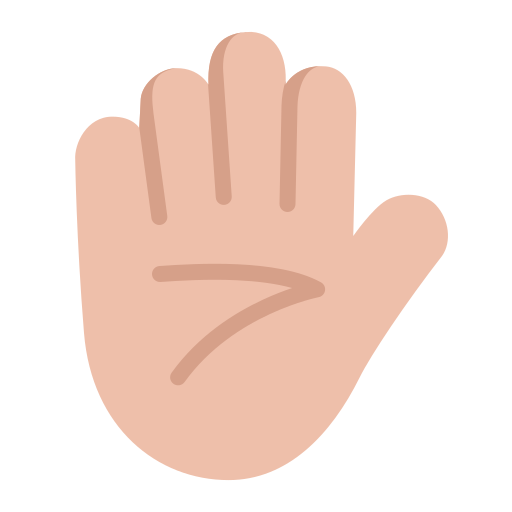
raised hand flat  light